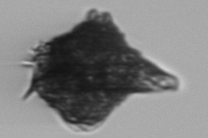
Label: Gonyaulax